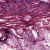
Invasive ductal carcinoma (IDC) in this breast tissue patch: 0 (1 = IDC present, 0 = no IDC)